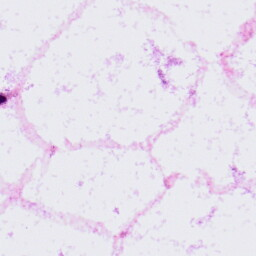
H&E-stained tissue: LymphNode